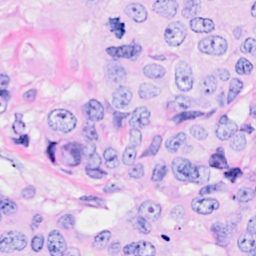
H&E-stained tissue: Breast